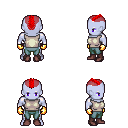
a pixel art fantasy rpg character, male body template, dark elf, purple skin, white sleeveless shirt, teal pants, red short mohawk hairstyle, gold gloves, maroon shoes, four views (front, back, left, right), 2x2 character sprite sheet, small pixel art, hard edges, no anti-aliasing